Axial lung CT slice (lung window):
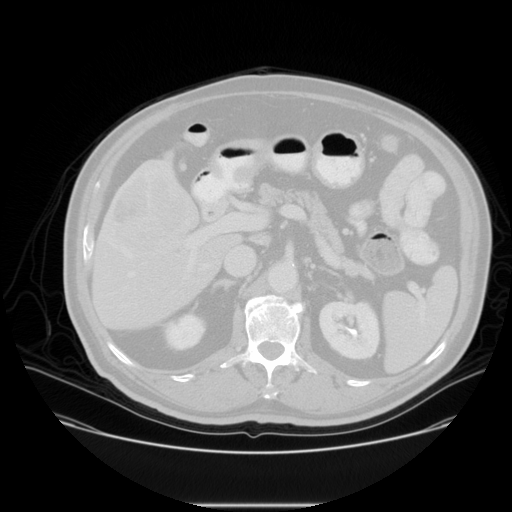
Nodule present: no